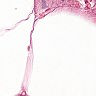
Metastatic tissue present: no